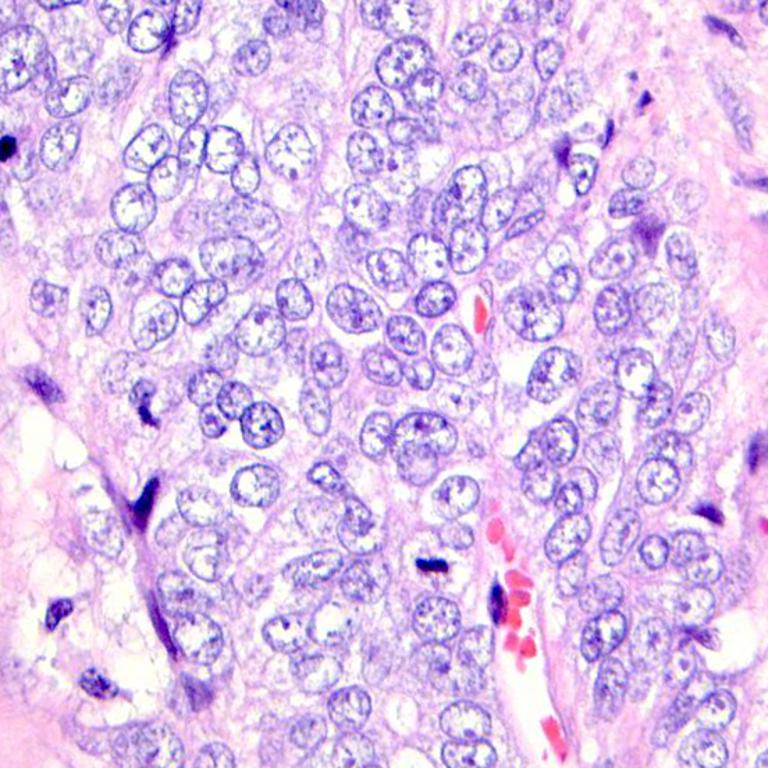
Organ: colon
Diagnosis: adenocarcinomas